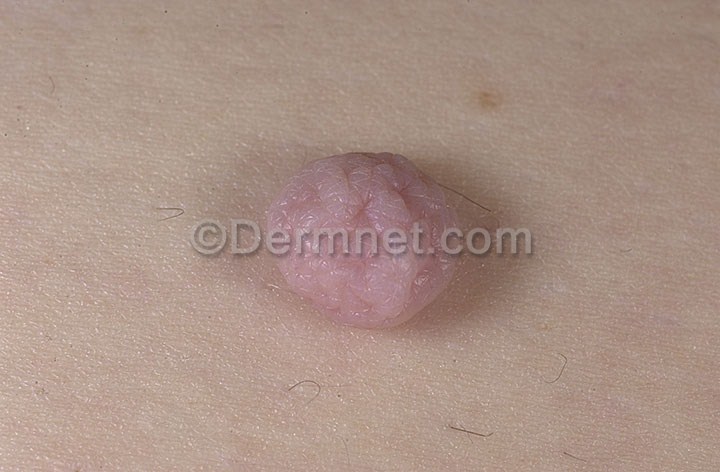
Disease: Melanoma Skin Cancer Nevi and Moles